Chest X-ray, PA view. Patient: 61 years old, sex M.
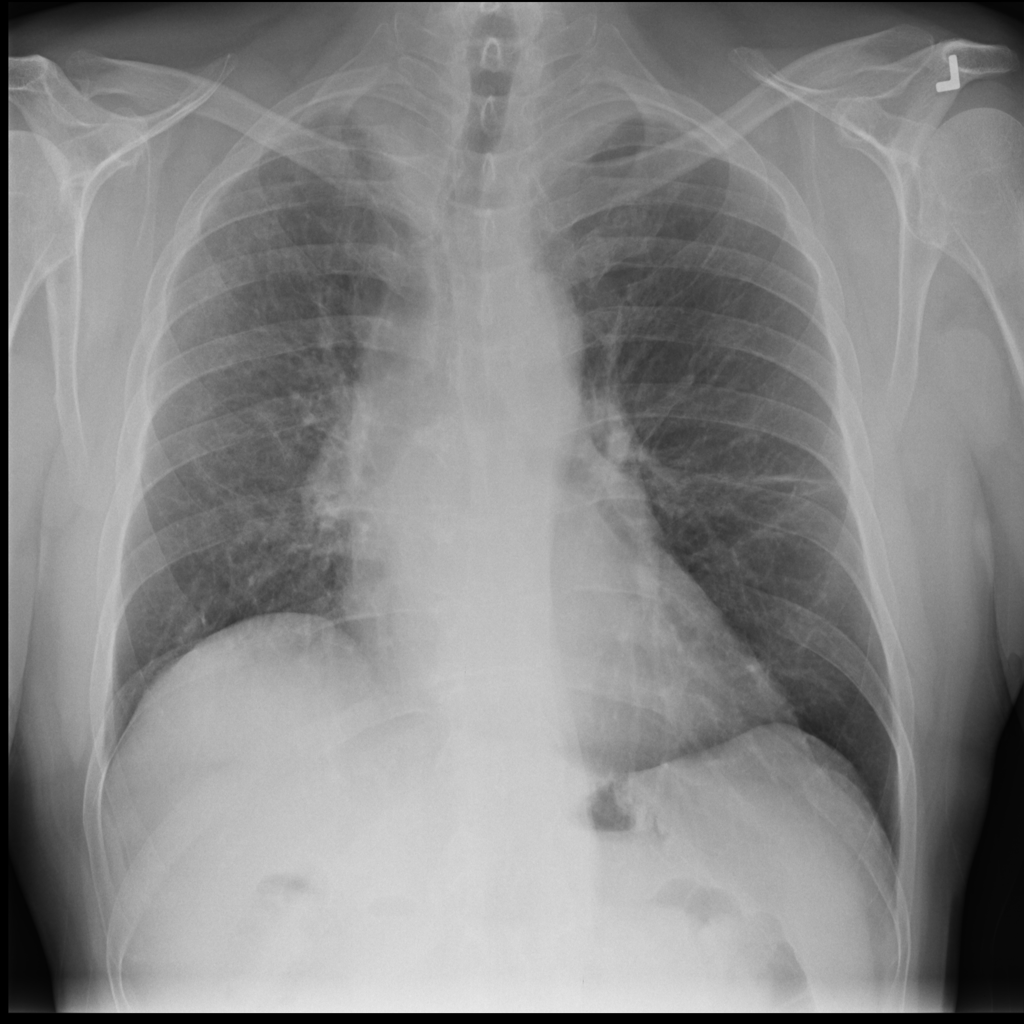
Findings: Pleural_Thickening